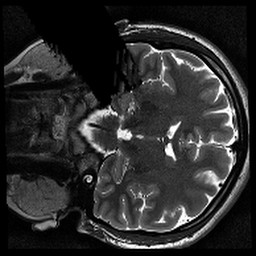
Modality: T2w
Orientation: coronal